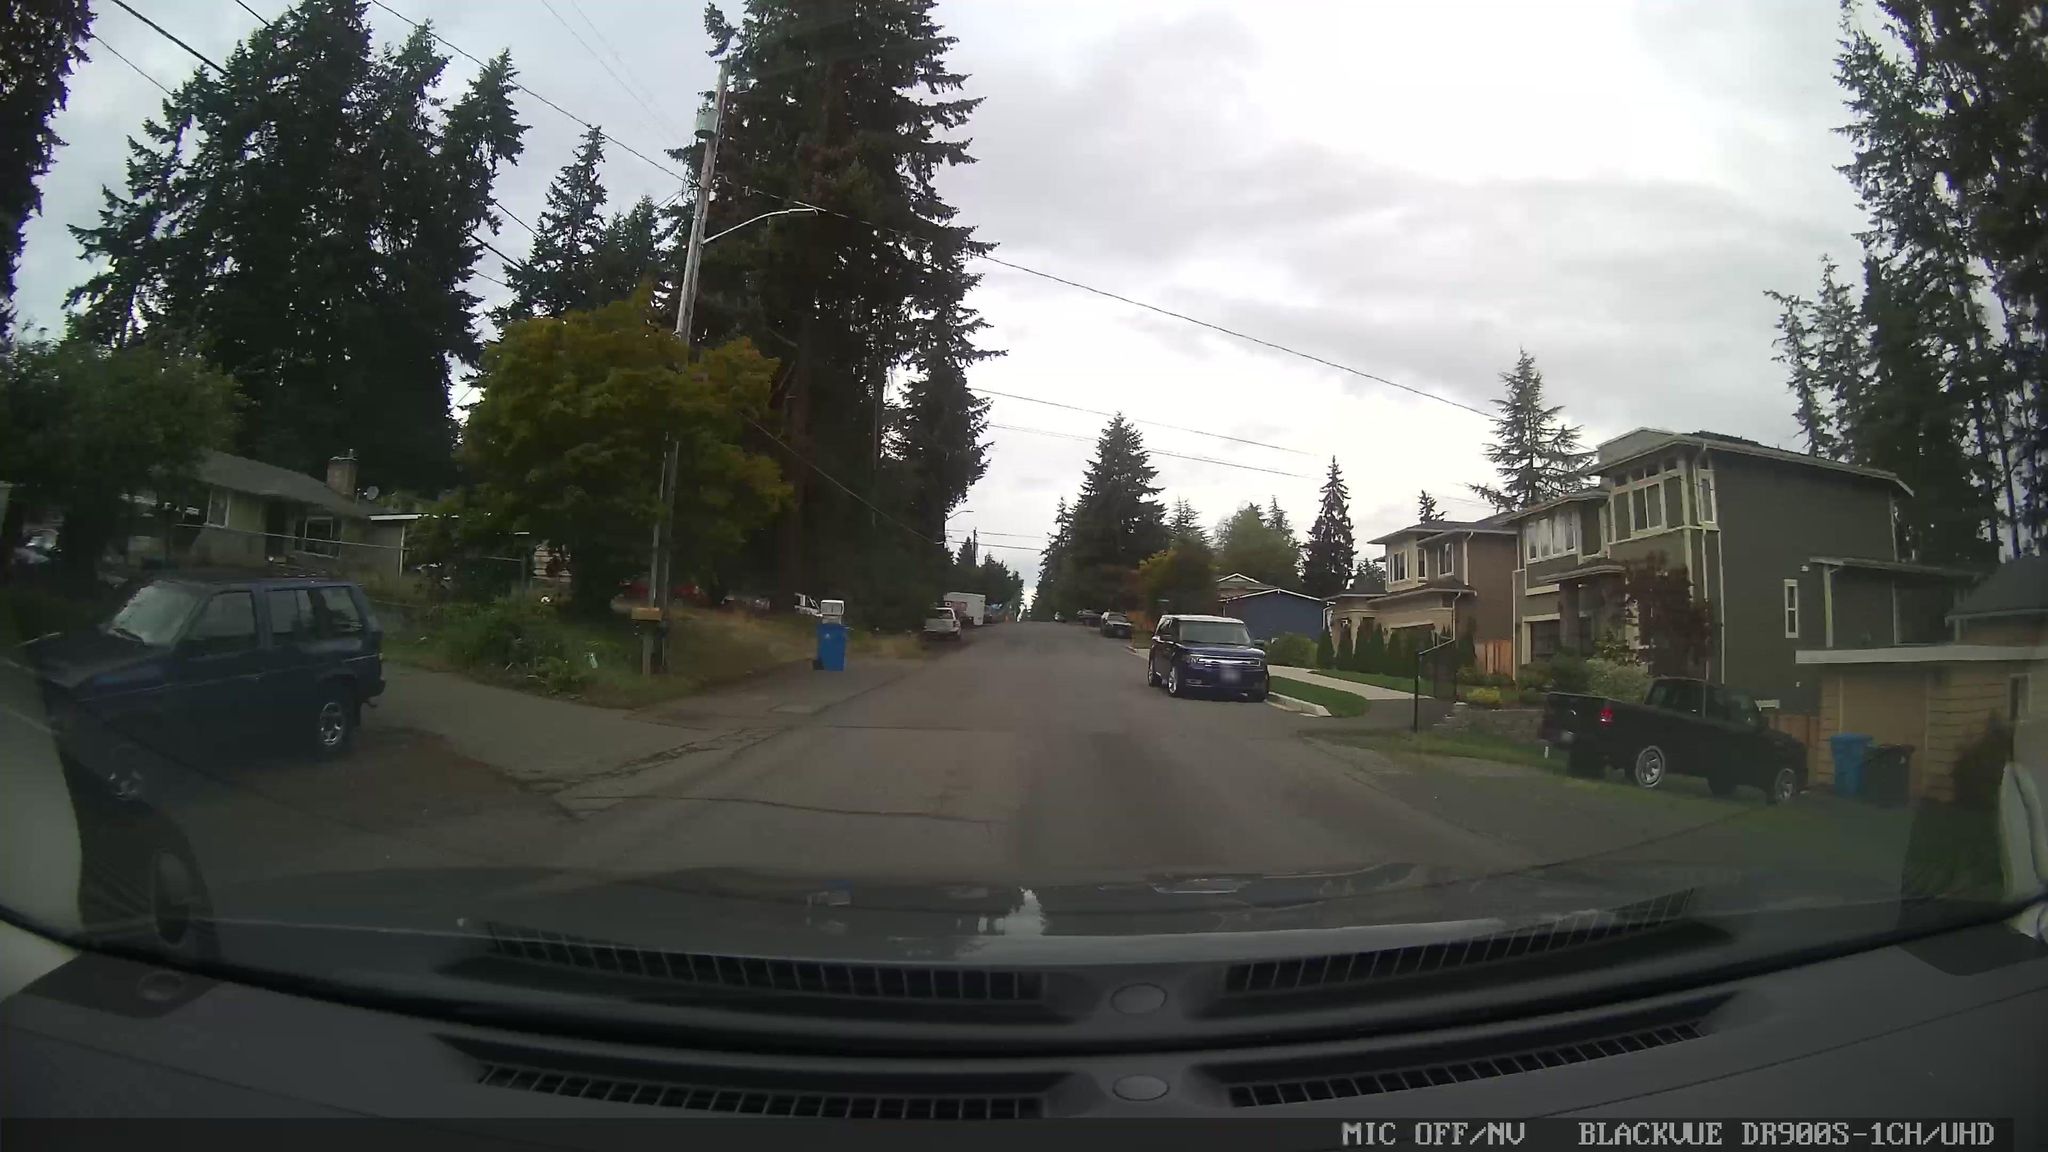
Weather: cloudy
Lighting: day
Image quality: good
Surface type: driving surface
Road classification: residential
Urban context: urban centre
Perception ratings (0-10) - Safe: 5.41, Lively: 6.95, Beautiful: 4.2, Boring: 3.77, Depressing: 5.88, Wealthy: 3.53